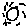
Label: sun